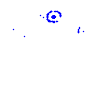
Particle: kaon